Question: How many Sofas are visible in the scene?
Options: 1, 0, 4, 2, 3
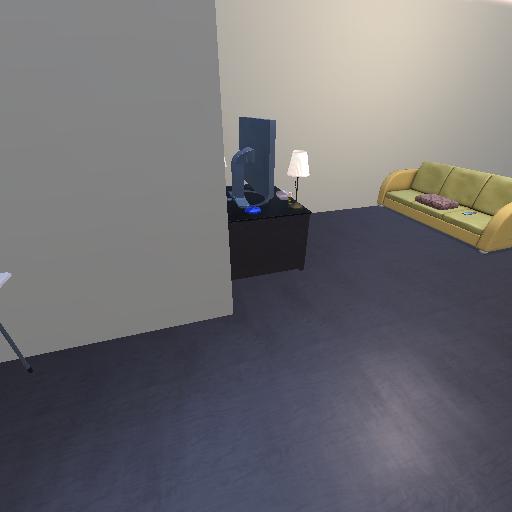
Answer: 1